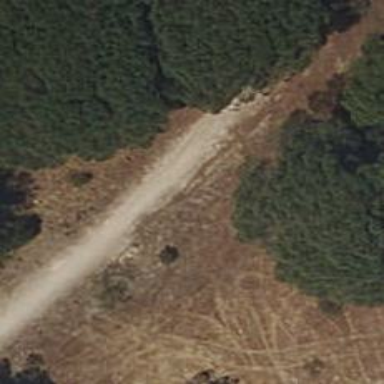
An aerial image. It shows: Sandy path.